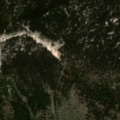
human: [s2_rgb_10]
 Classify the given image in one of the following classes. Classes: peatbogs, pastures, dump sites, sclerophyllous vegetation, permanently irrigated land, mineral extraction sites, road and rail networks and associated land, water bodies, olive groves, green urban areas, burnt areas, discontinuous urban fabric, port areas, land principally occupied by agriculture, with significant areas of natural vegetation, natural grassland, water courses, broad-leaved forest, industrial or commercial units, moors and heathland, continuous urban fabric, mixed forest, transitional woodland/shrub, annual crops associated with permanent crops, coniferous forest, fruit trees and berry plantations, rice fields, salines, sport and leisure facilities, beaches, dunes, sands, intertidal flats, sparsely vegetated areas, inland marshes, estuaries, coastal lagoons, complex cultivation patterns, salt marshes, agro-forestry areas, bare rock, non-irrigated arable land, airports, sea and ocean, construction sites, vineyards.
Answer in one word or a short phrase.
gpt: mixed forest, moors and heathland, bare rock, sparsely vegetated areas